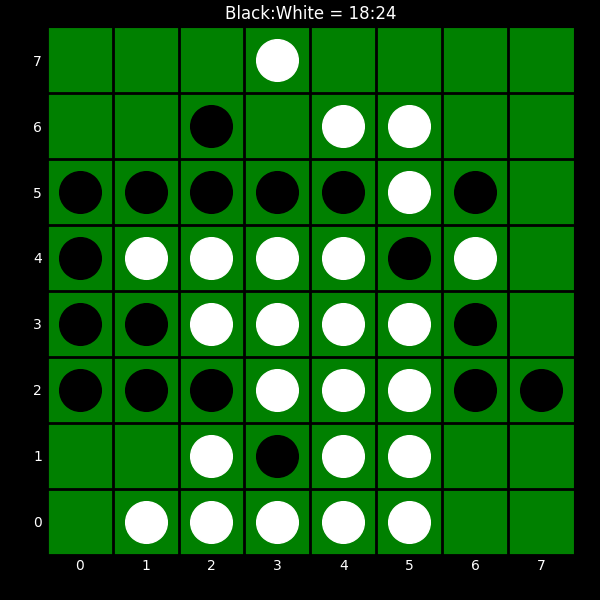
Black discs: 18
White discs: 24